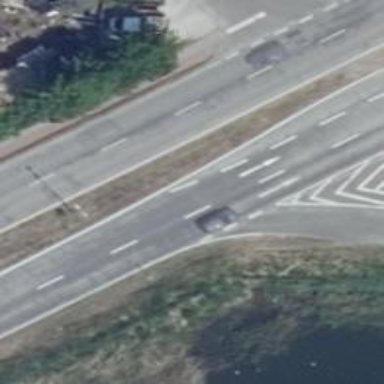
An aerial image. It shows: Primary road with asphalt surface.